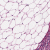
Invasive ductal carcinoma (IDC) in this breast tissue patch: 0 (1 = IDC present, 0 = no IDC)